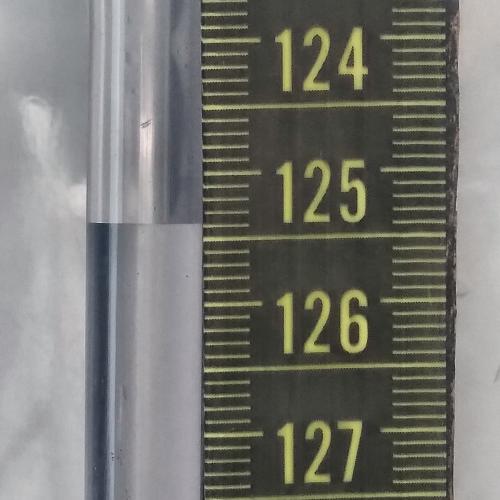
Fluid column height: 125.4 cm